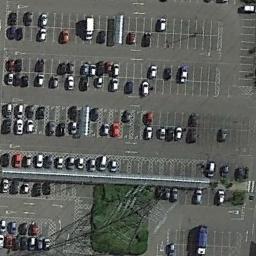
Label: parking_lot